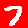
Digit: 7